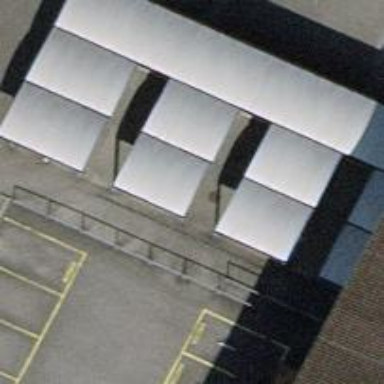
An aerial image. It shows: Bicycle parking facility.